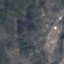
Land use / land cover class: HerbaceousVegetation